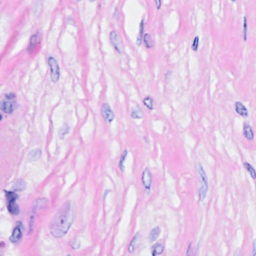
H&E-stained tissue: Breast